Question: # NUnit tests being aborted randomly (Involves ServiceStack & RavenDB)
We have a project where we use ServiceStack and RavenDB. Testing is done using NUnit.
When running the tests individually everything works fine.
When running more than one test a few will do their thing (pass/fail) but very often one of the tests will be aborted and all subsequent tests will not be run.
Which test aborts is seemingly random. The more tests that are being run the higher the chance that one will be aborted.
The test that gets aborted does seem to be able to run through all its actions though seeing from the test log.
Unfortunately I'm not able to give more info besides the following files which show the way our tests are set up.
- <URL>- 'AccountServiceTests.cs'
Does anyone have any idea of what I could try to fix this? :)
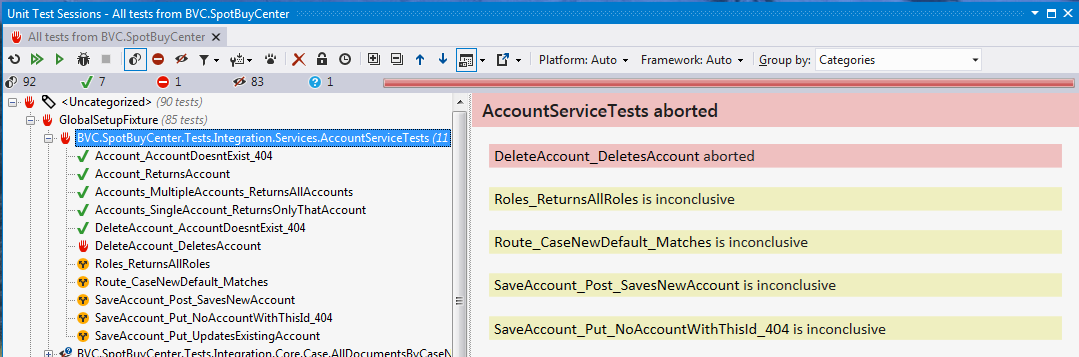
Answer: It turned out that when disabling the logging the tests ran normally without aborting.
I'm not sure what caused them to abort but I think it might be because the jetbrains taskrunner was running out of memory because of all the logs.